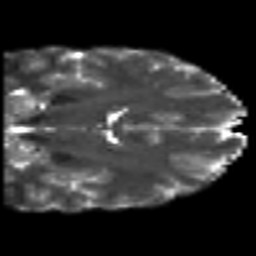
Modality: T2w
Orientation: coronal
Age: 22
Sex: female
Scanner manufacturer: siemens
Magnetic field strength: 3 T
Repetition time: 7 s
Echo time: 0.0926 s